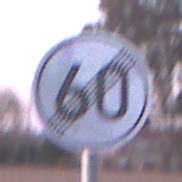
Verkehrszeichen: EndeGeschwindigkeit60
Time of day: SunriseSunset
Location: Outdoor (Nature)
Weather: Clear
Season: NotSpecified
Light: Natural